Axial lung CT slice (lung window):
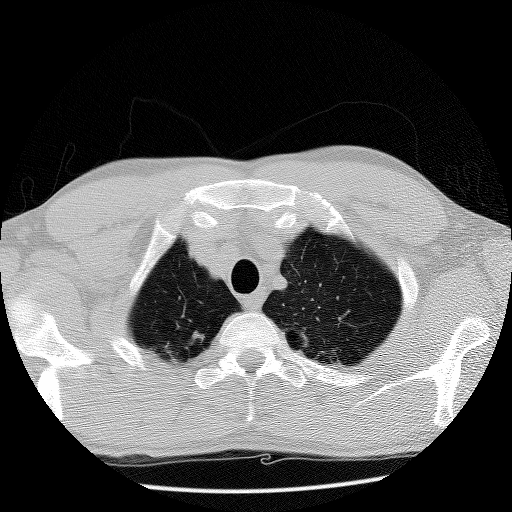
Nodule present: no